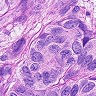
Metastatic tissue present: yes